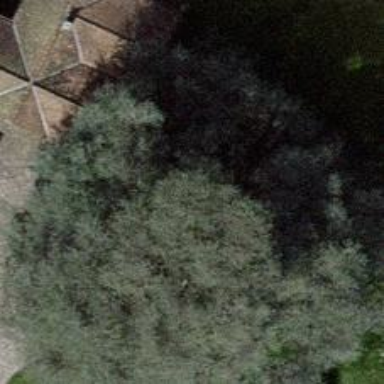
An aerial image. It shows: Evergreen tree with needle-leaved leaves.